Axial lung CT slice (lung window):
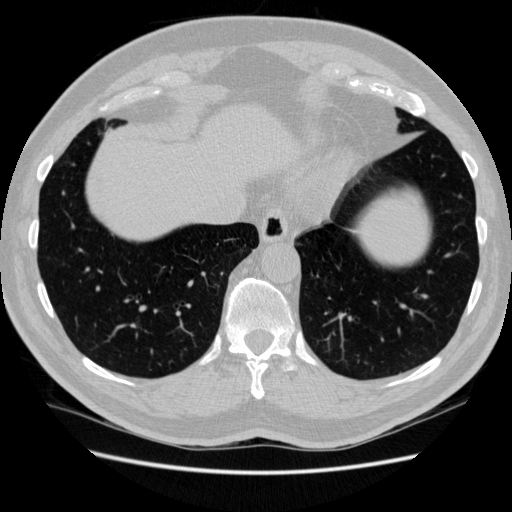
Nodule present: no